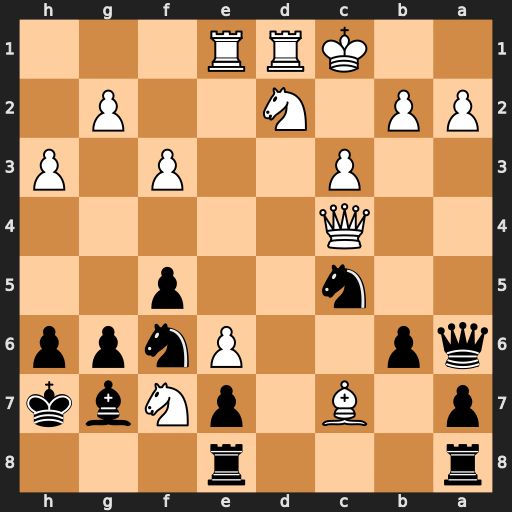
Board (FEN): r3r3/p1B1pNbk/qp2Pnpp/2n2p2/2Q5/2P2P1P/PP1N2P1/2KRR3
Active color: b
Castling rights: -
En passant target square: -
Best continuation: Nd3+ Kb1 Qxc4 Nxc4 Nxe1